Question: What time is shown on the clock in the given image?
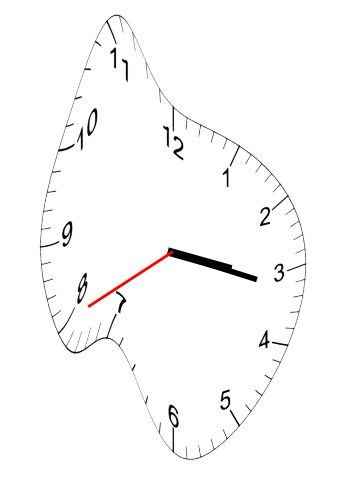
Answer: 03:16:40